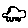
Label: car